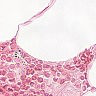
Metastatic tissue present: no